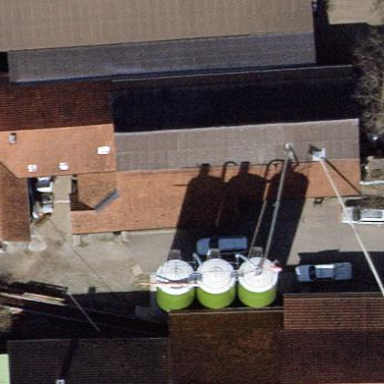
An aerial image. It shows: Gabled roof on farm auxiliary building.